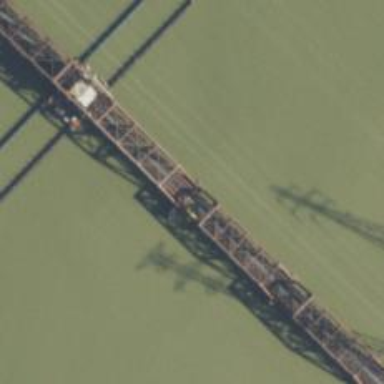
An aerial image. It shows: Swing bridge for railway crossing.